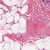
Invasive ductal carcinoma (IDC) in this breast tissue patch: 1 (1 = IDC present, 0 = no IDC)